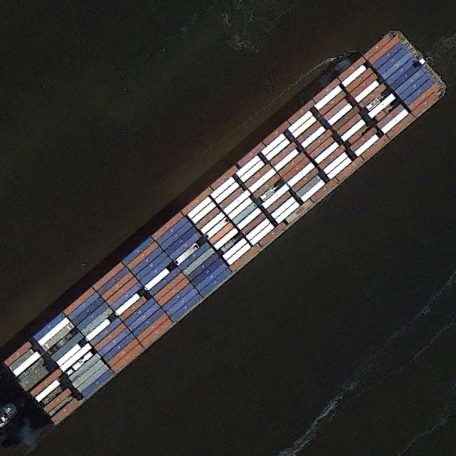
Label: civil